Question: My container is 'span4' and I placed padding/border on it. Everything is fine but inputs are out of bound since they have 'span4' class as well. I'm providing my HTML, CSS as well as image that displays the problem.
How can I make sure that inputs are maxed out in width but not out of bounds?
'''
<div class="span4 newsletter">
<h3>Newsletter</h3>
<input type="text" name="name" placeholder="Name" class="span4" />
<input type="text" name="surname" placeholder="Surname" class="span4" />
<input type="text" name="email" placeholder="Email" class="span4" />
<button type="submit" class="btn btn-inverse pull-right"><i class="icon-envelope icon-white"></i>Subscribe</button>
</div>
'''
'''
.newsletter {
-moz-box-sizing: border-box;
-webkit-box-sizing: border-box;
box-sizing: border-box;
padding: 12px;
border: 1px solid #ccc;
background-color: white;
}
'''

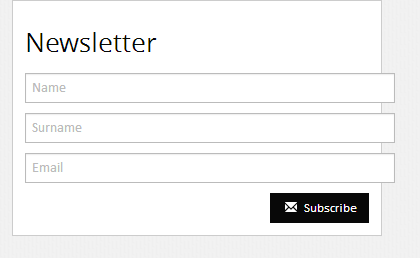
Answer: Try using the class "input-block-level" instead of "span4" on the inputs.